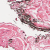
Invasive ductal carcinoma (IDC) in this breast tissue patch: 0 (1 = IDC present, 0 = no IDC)